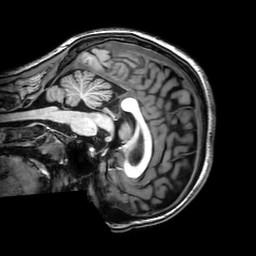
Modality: T1w
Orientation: sagittal
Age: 22
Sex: female
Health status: healthy
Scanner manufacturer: philips
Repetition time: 0.008362 s
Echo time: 0.00386 s